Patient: sex M, age 67
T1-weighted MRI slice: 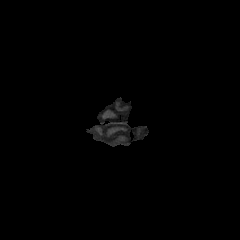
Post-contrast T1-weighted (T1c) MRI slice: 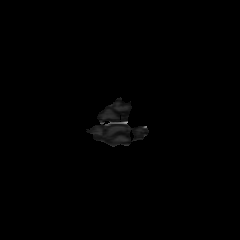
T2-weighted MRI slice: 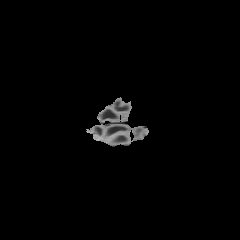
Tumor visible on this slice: no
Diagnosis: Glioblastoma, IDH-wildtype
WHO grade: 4